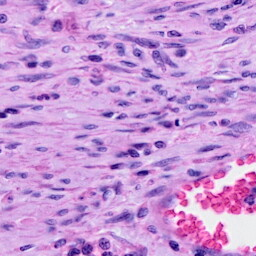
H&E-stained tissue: Cervix